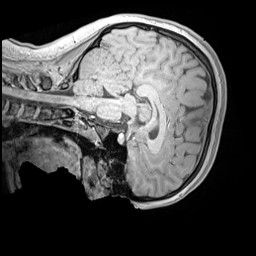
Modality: MP2RAGE
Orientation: sagittal
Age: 10
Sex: female
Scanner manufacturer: siemens
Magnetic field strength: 3 T
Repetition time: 4 s
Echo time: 0.00303 s